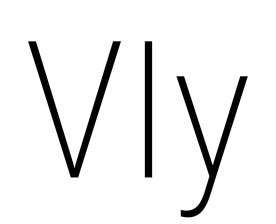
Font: Roboto_Condensed_ExtraLight